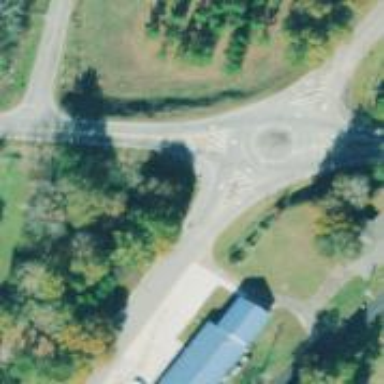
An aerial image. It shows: Road with "give way" sign.